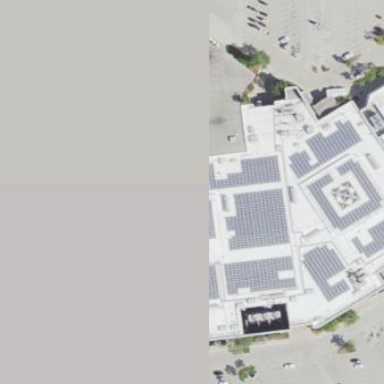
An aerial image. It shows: Retail building that is part of mall.